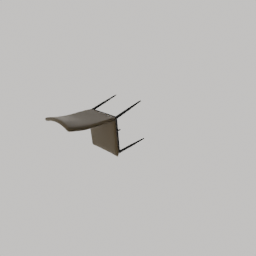
Label: furniture